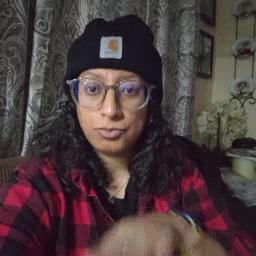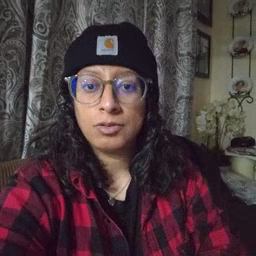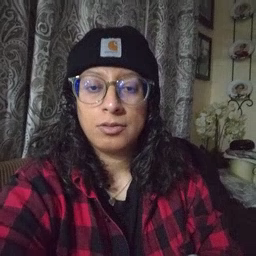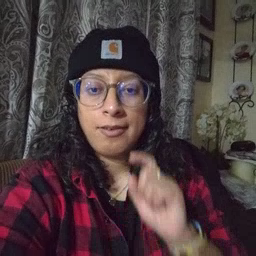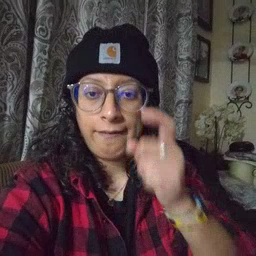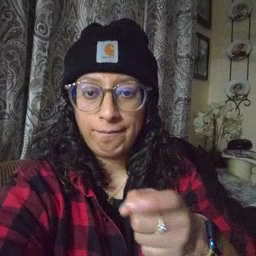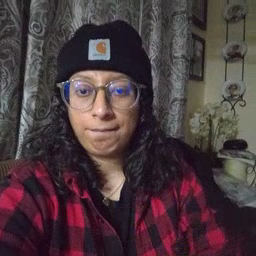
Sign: give